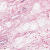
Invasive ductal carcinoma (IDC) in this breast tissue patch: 0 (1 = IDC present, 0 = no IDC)